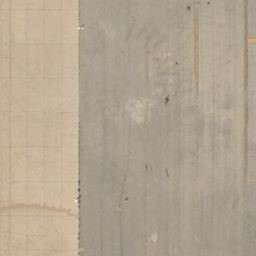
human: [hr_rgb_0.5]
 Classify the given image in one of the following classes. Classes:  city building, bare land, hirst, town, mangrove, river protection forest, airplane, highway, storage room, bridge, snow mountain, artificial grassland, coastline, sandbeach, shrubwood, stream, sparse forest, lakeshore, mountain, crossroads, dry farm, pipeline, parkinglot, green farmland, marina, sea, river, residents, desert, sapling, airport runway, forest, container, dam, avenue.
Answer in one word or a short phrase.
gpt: airport runway